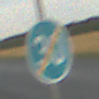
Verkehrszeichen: EndeMindestgeschwindigkeit
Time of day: SunriseSunset
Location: Outdoor (RoadRail)
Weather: PartlyCloudy
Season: NotSpecified
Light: Natural